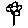
Label: flower